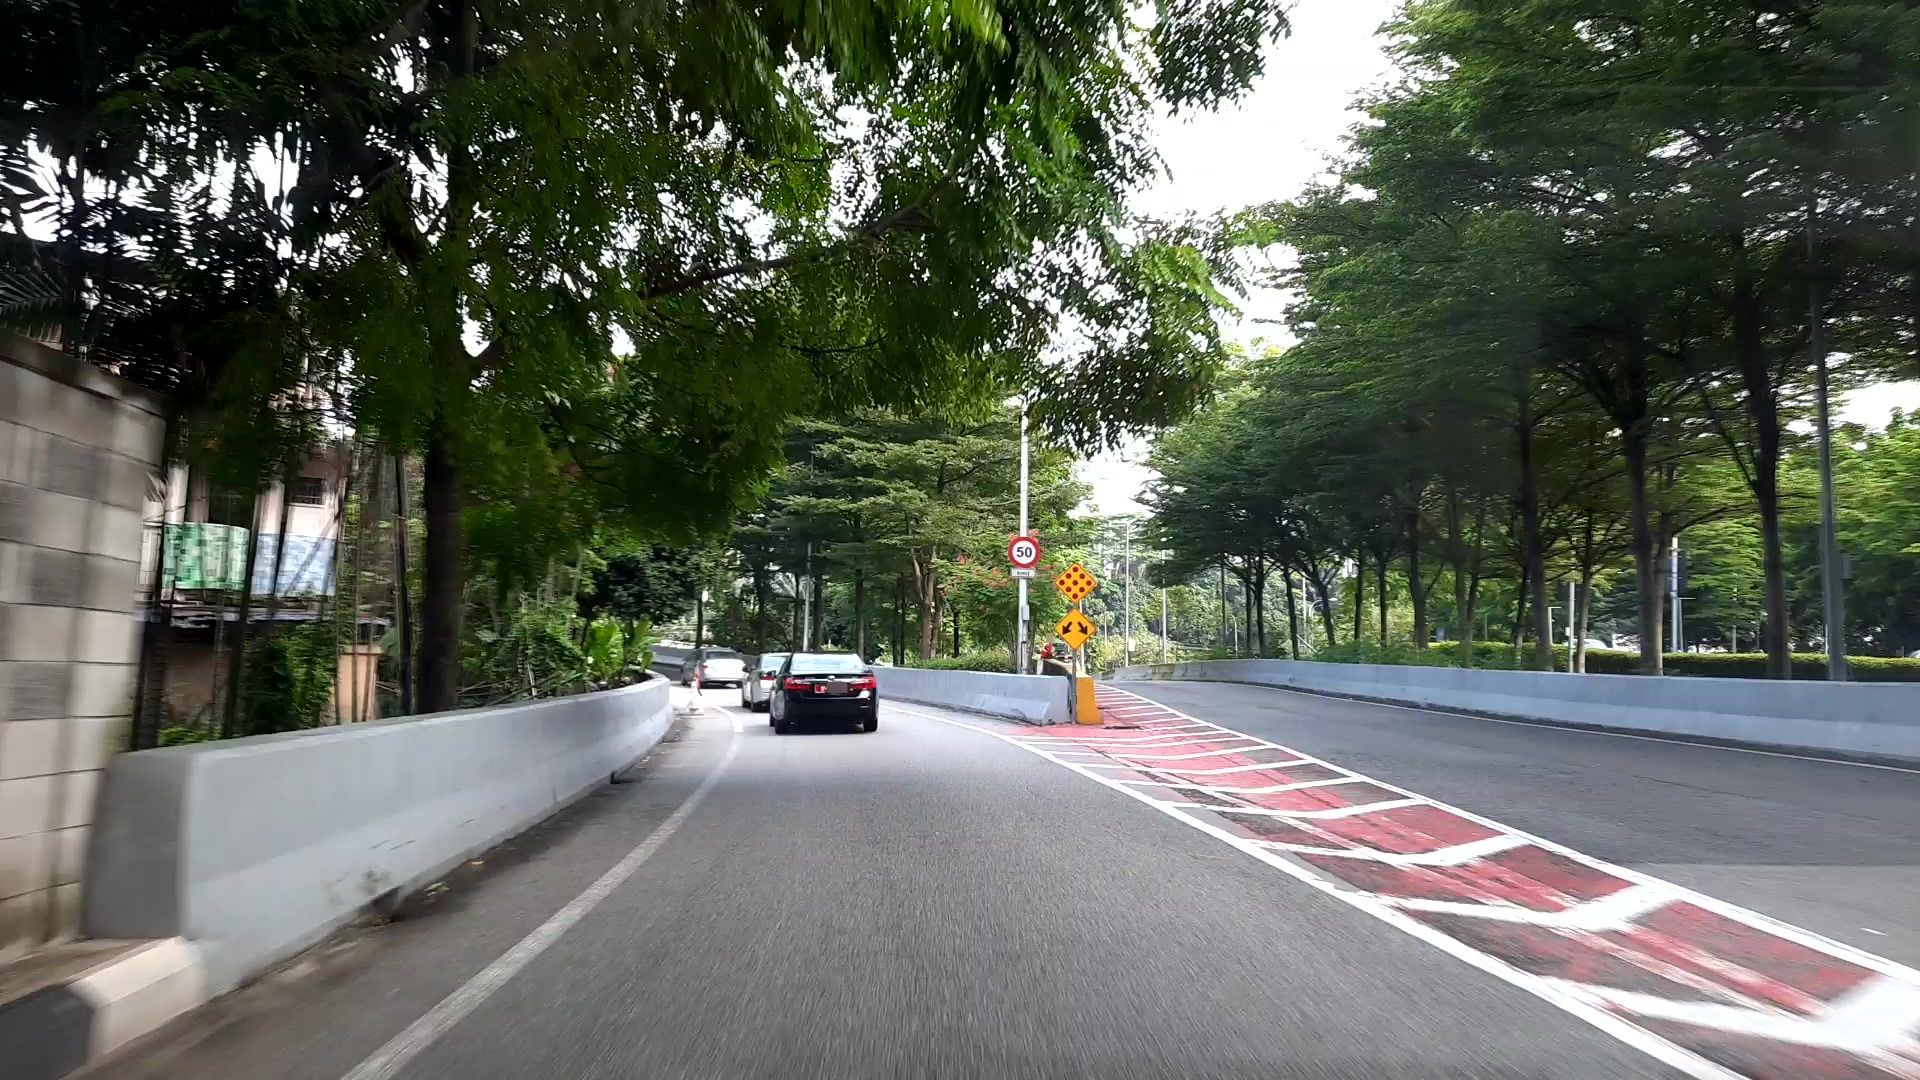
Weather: clear
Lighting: day
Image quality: good
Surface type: driving surface
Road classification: trunk_link, secondary
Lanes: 3, 2, 4
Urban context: urban centre
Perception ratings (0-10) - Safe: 7.52, Lively: 5.73, Beautiful: 7.44, Boring: 2.79, Depressing: 3.18, Wealthy: 5.5